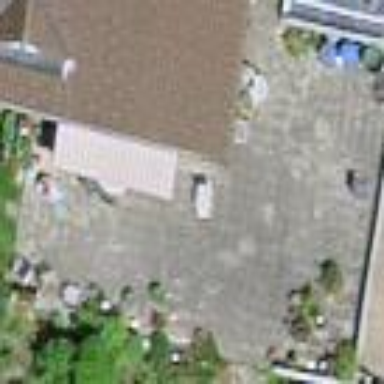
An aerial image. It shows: Garage.